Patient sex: M
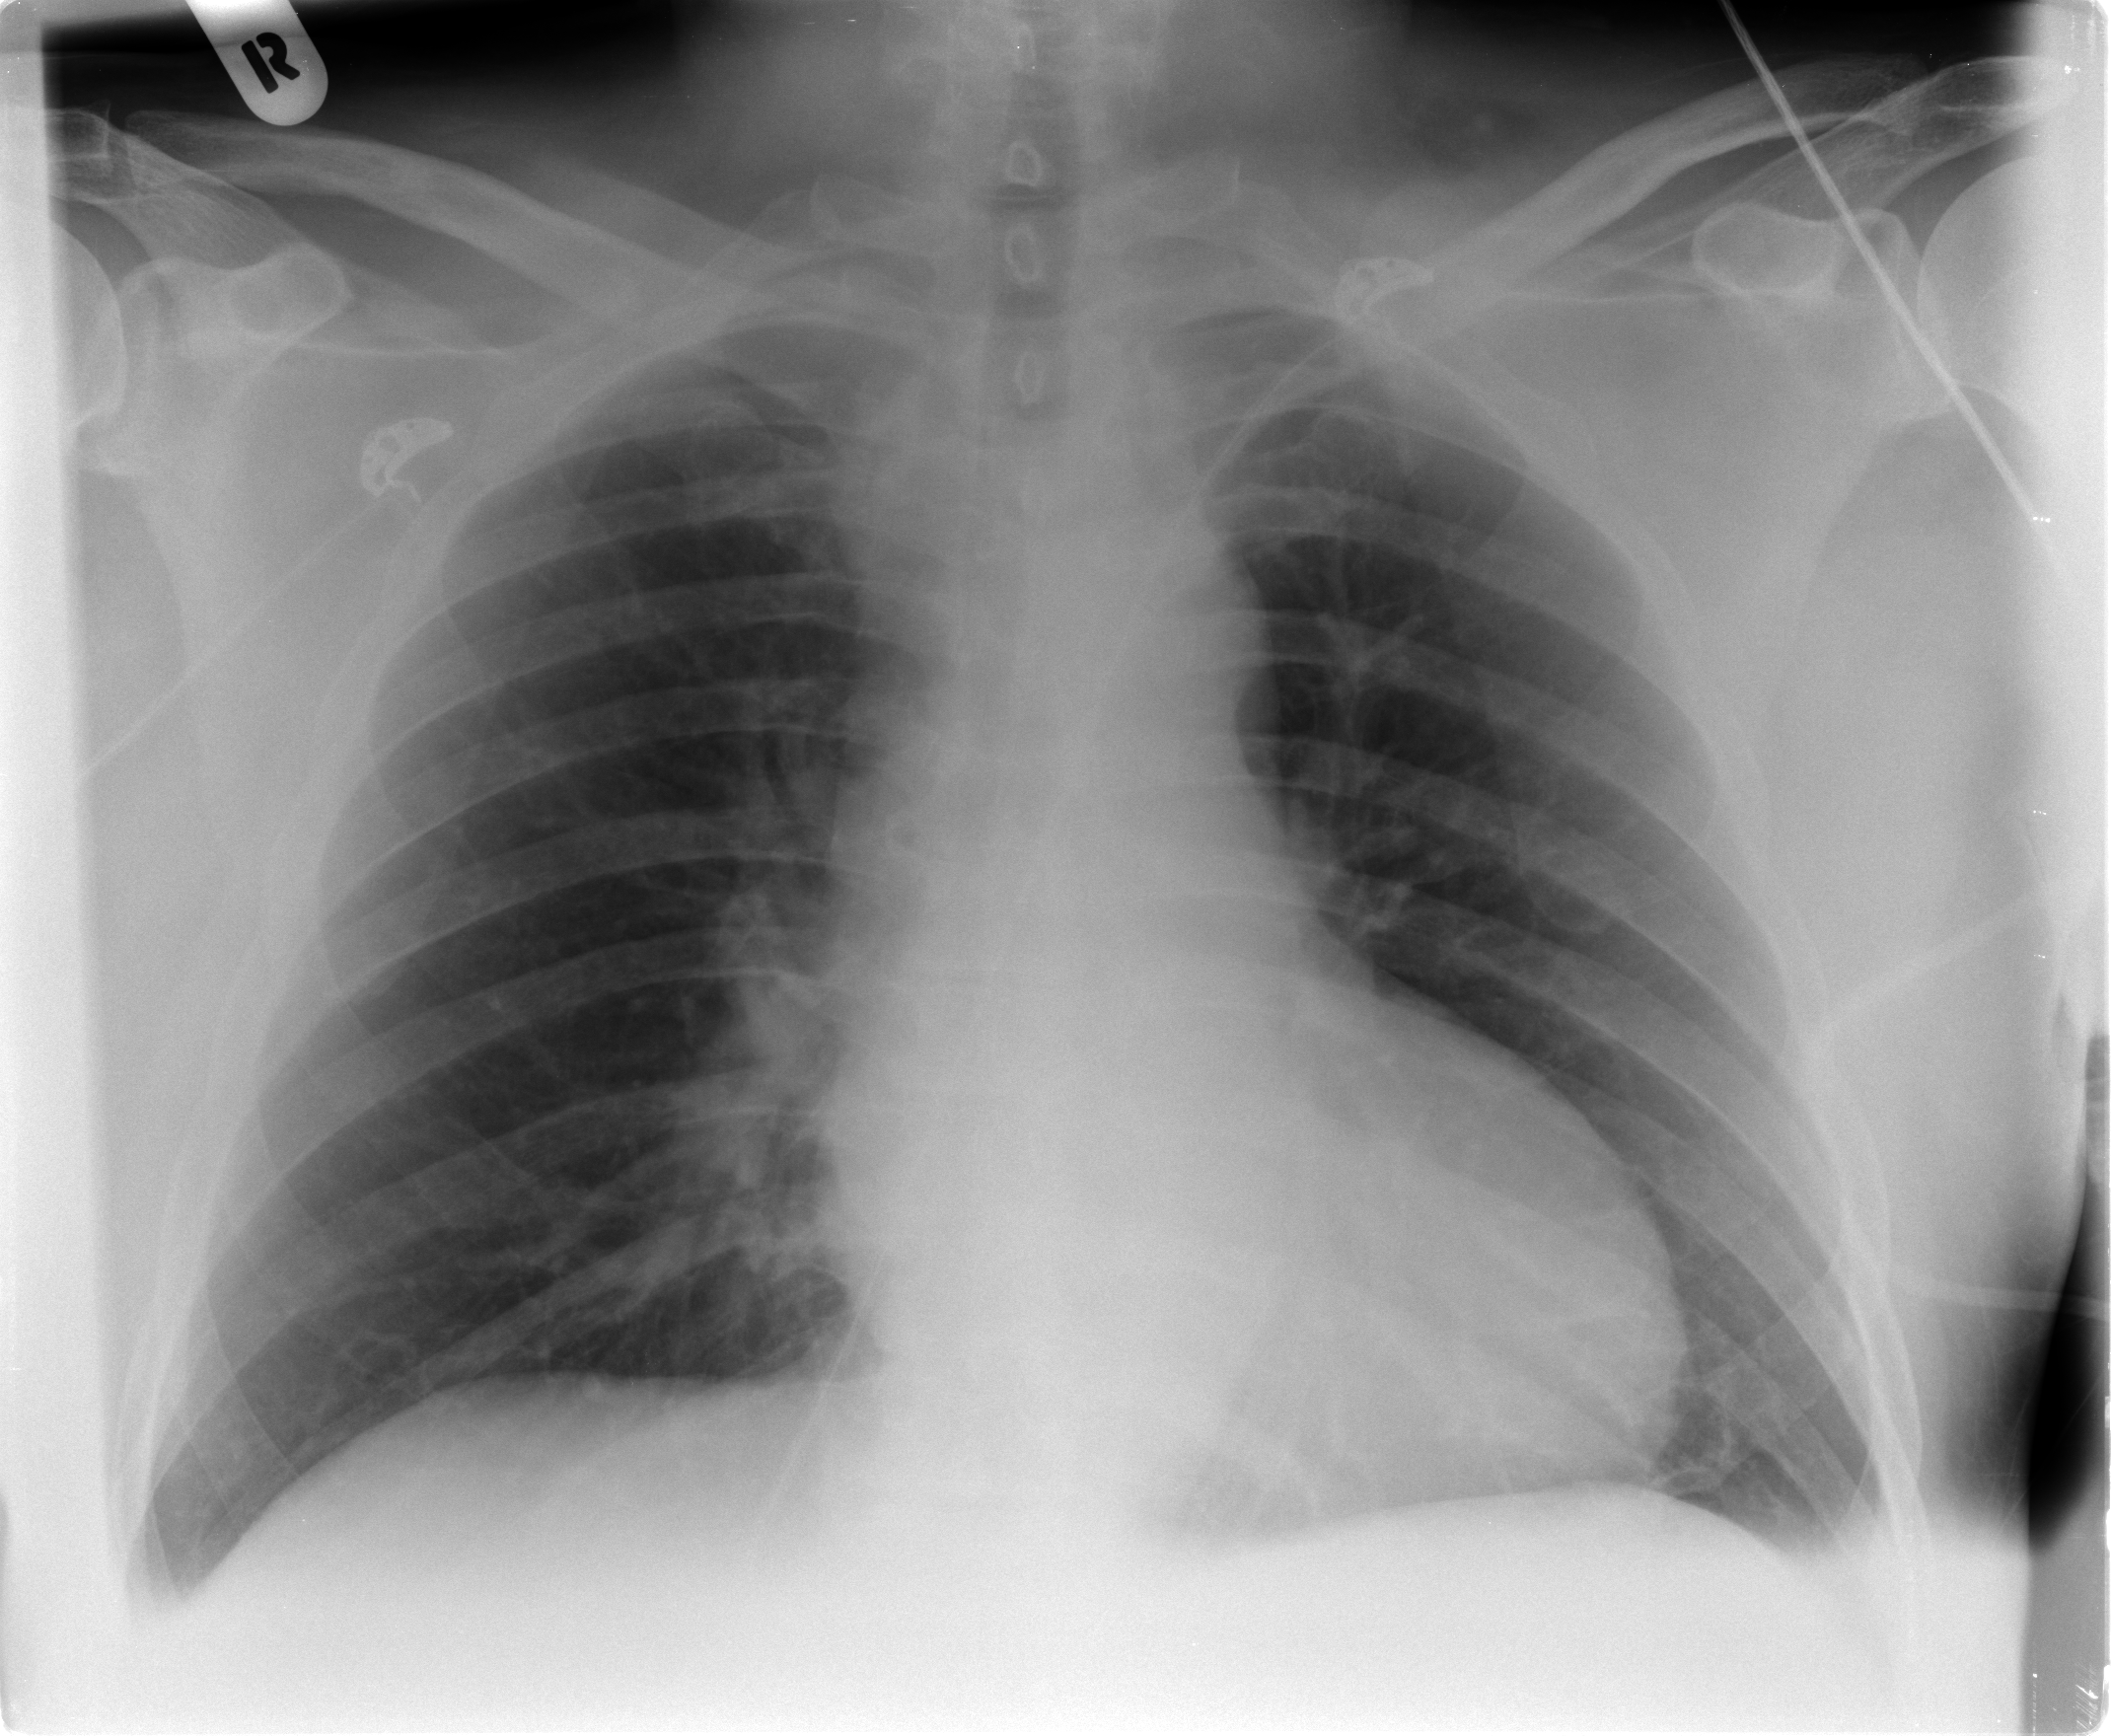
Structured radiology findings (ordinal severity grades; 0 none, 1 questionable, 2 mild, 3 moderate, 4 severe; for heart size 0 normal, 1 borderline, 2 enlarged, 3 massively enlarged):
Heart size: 1
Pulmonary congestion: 2
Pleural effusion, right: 0
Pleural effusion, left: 0
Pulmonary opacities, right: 0
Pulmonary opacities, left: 0
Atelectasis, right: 2
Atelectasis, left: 2